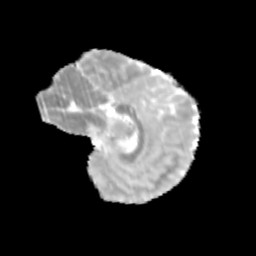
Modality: MD
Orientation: sagittal
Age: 9
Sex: male
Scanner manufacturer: siemens
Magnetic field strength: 3 T
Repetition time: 3.8 s
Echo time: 0.07 s